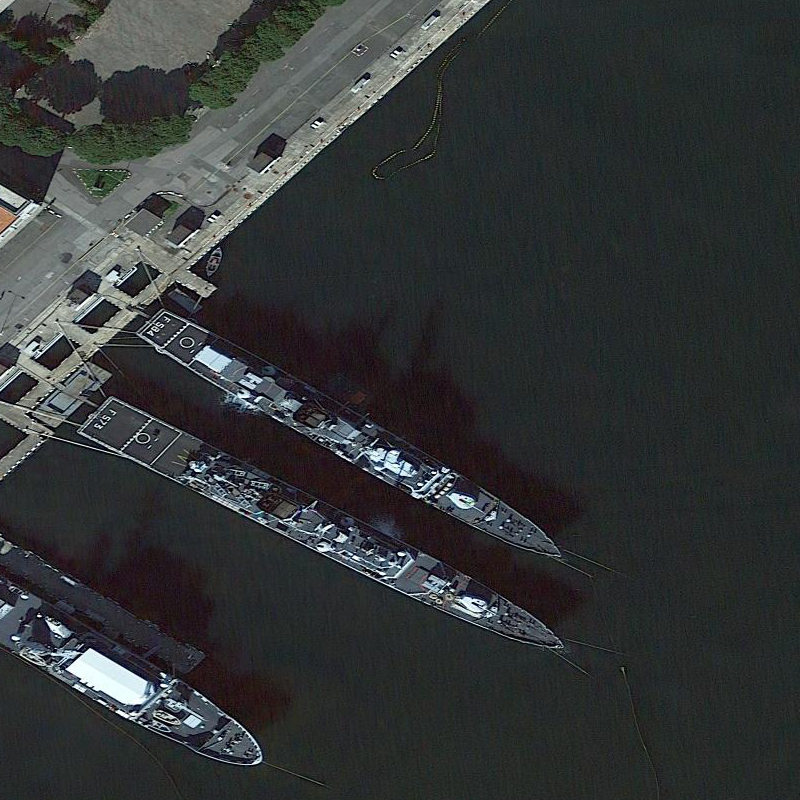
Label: cruiser